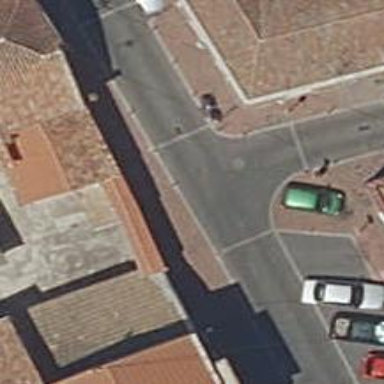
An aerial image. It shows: Living street.